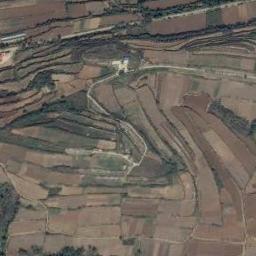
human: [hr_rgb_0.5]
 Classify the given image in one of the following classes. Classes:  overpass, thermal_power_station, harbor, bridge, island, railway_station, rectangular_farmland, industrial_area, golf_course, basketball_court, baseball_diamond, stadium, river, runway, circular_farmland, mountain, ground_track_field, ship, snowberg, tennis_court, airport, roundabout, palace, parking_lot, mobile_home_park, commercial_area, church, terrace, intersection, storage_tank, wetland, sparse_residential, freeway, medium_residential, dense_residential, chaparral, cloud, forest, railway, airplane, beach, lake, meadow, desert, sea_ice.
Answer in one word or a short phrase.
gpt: terrace